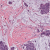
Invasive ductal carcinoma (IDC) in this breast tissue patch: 1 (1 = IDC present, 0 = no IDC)